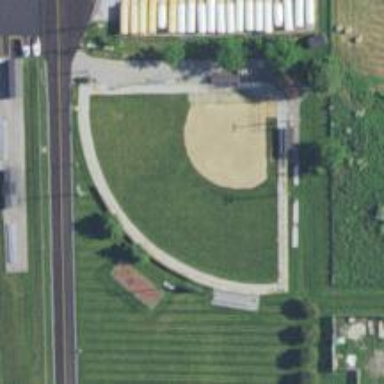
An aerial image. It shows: Softball pitch for leisure and sport activities.